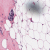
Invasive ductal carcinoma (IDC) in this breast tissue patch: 0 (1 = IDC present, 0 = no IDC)